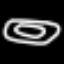
Label: donut